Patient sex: M
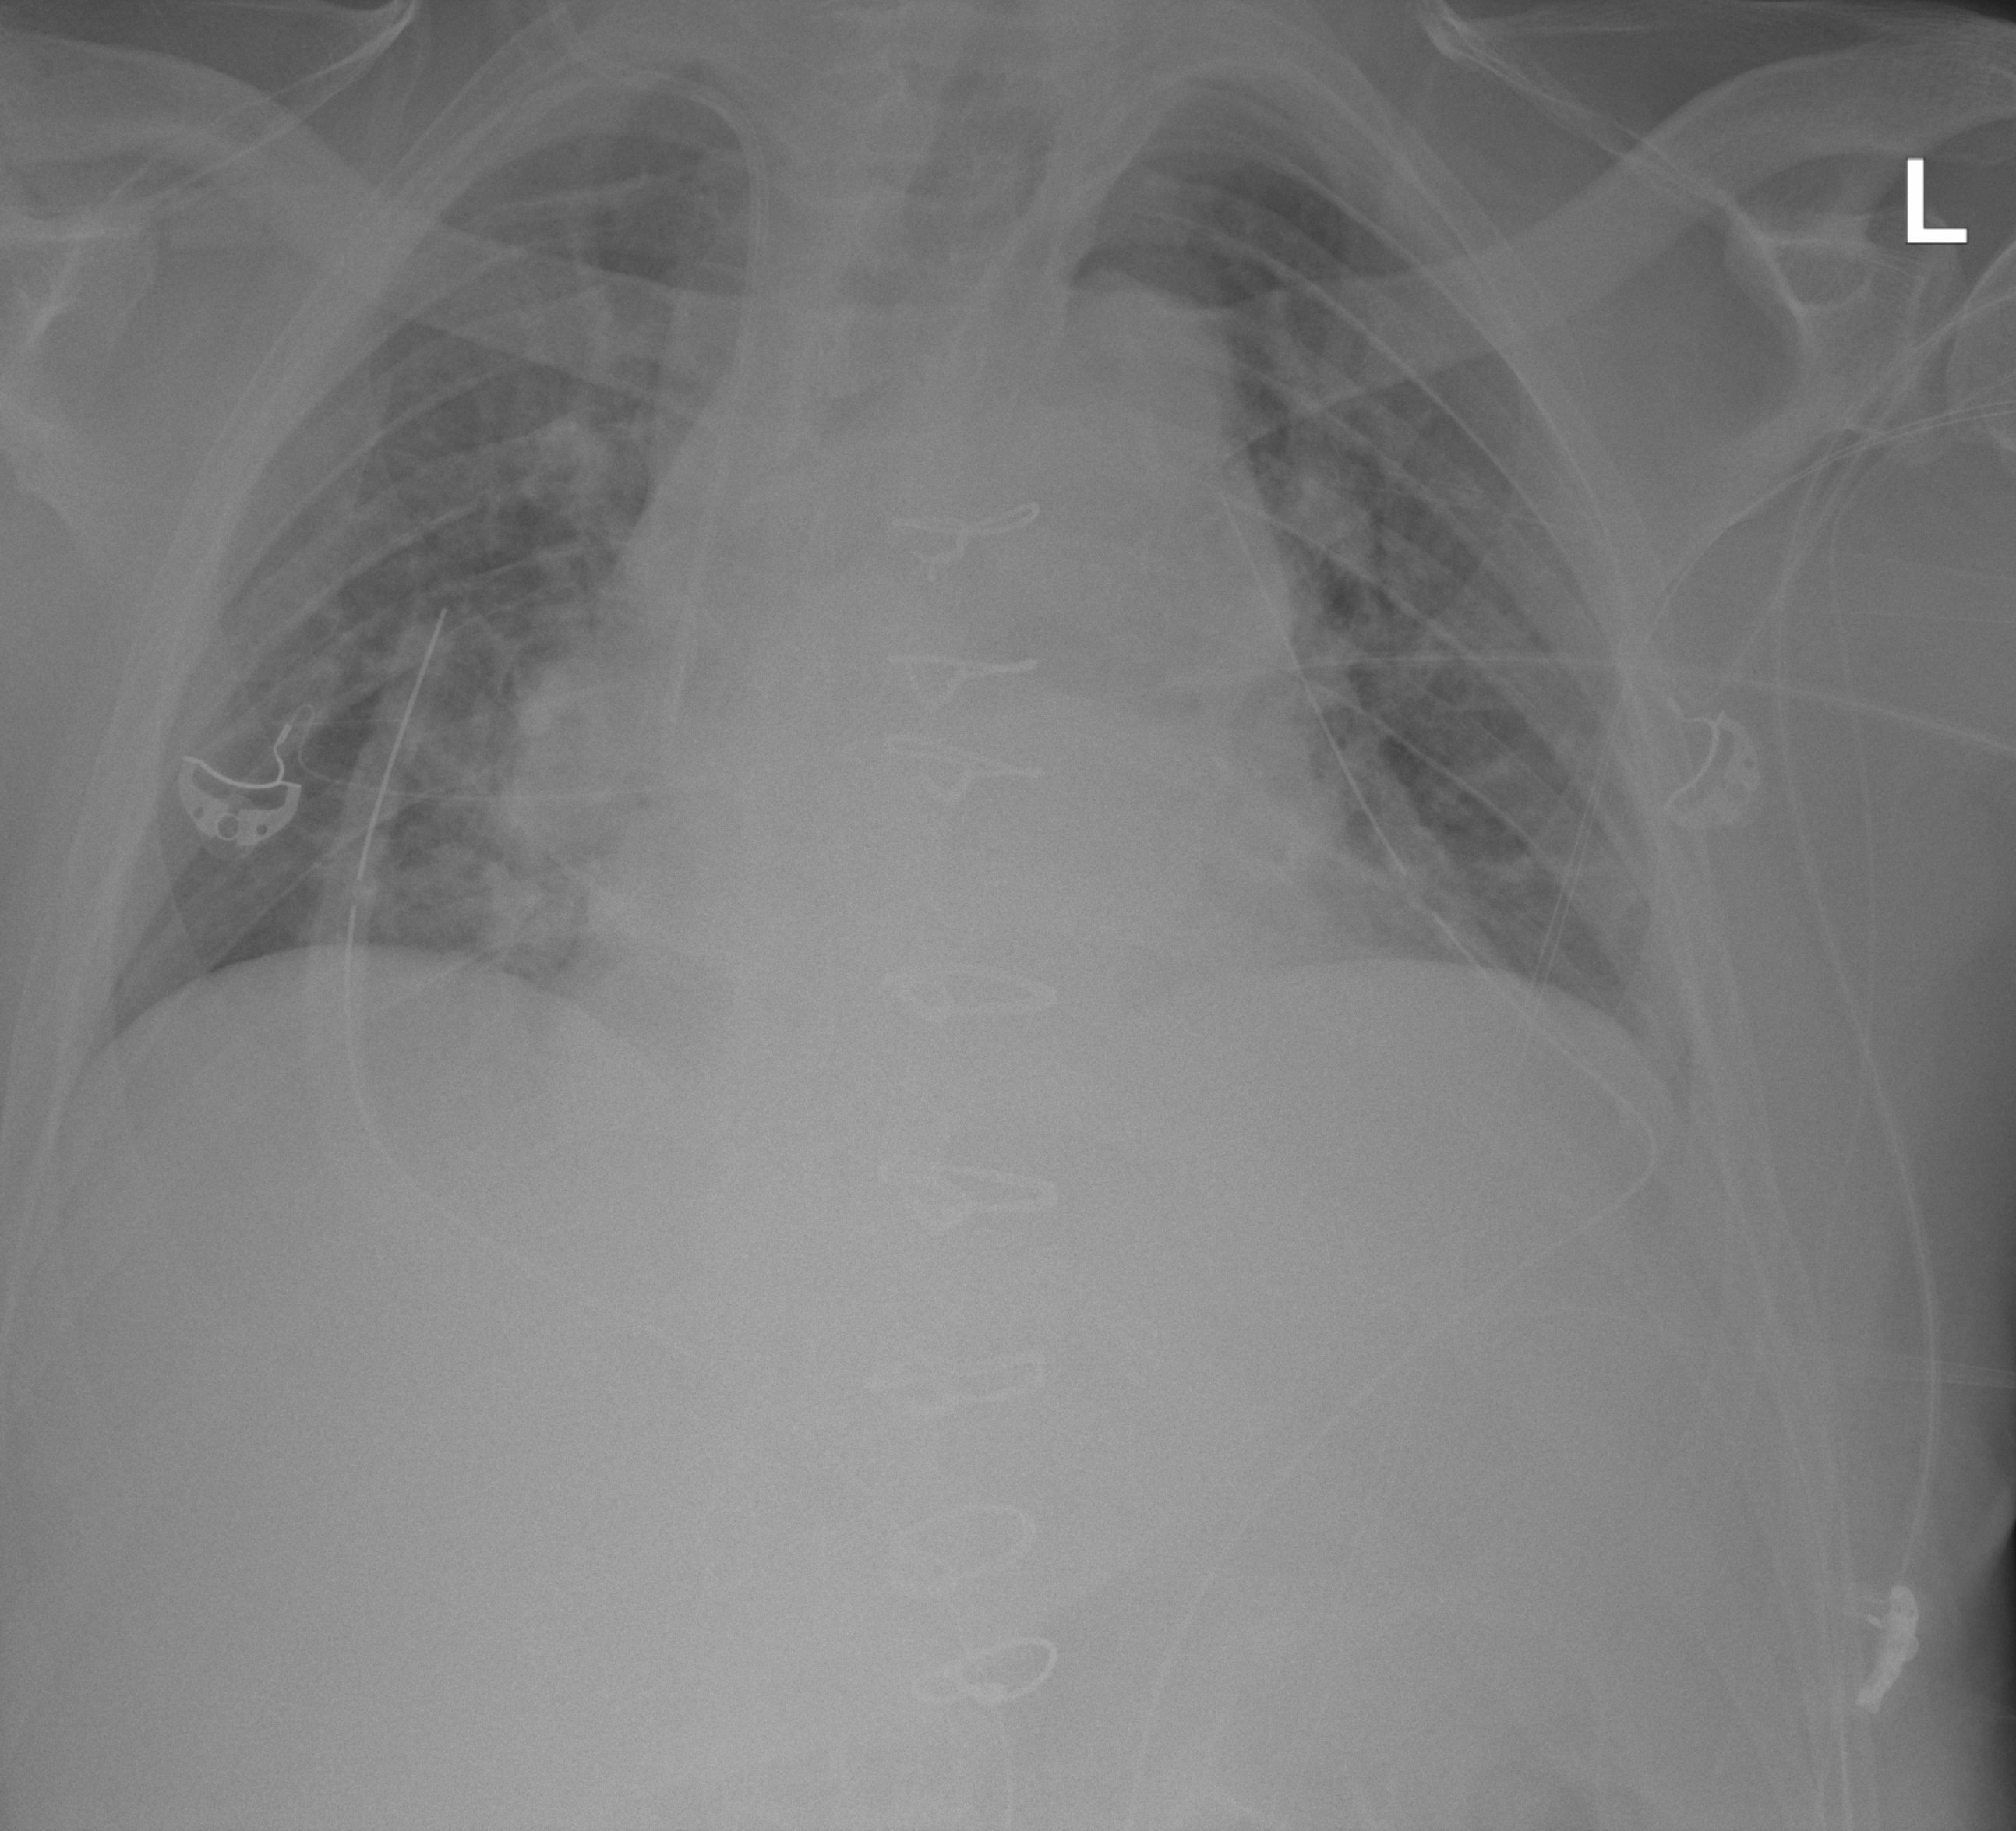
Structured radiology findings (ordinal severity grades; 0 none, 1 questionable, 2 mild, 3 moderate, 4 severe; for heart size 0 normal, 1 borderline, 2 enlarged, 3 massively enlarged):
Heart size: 0
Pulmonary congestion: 0
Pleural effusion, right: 0
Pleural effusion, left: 0
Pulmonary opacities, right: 2
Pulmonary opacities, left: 2
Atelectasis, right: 2
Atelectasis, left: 2